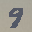
Label: 9